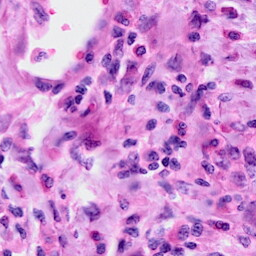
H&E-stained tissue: Cervix